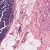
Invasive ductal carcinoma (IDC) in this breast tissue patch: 0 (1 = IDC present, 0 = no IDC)